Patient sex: M
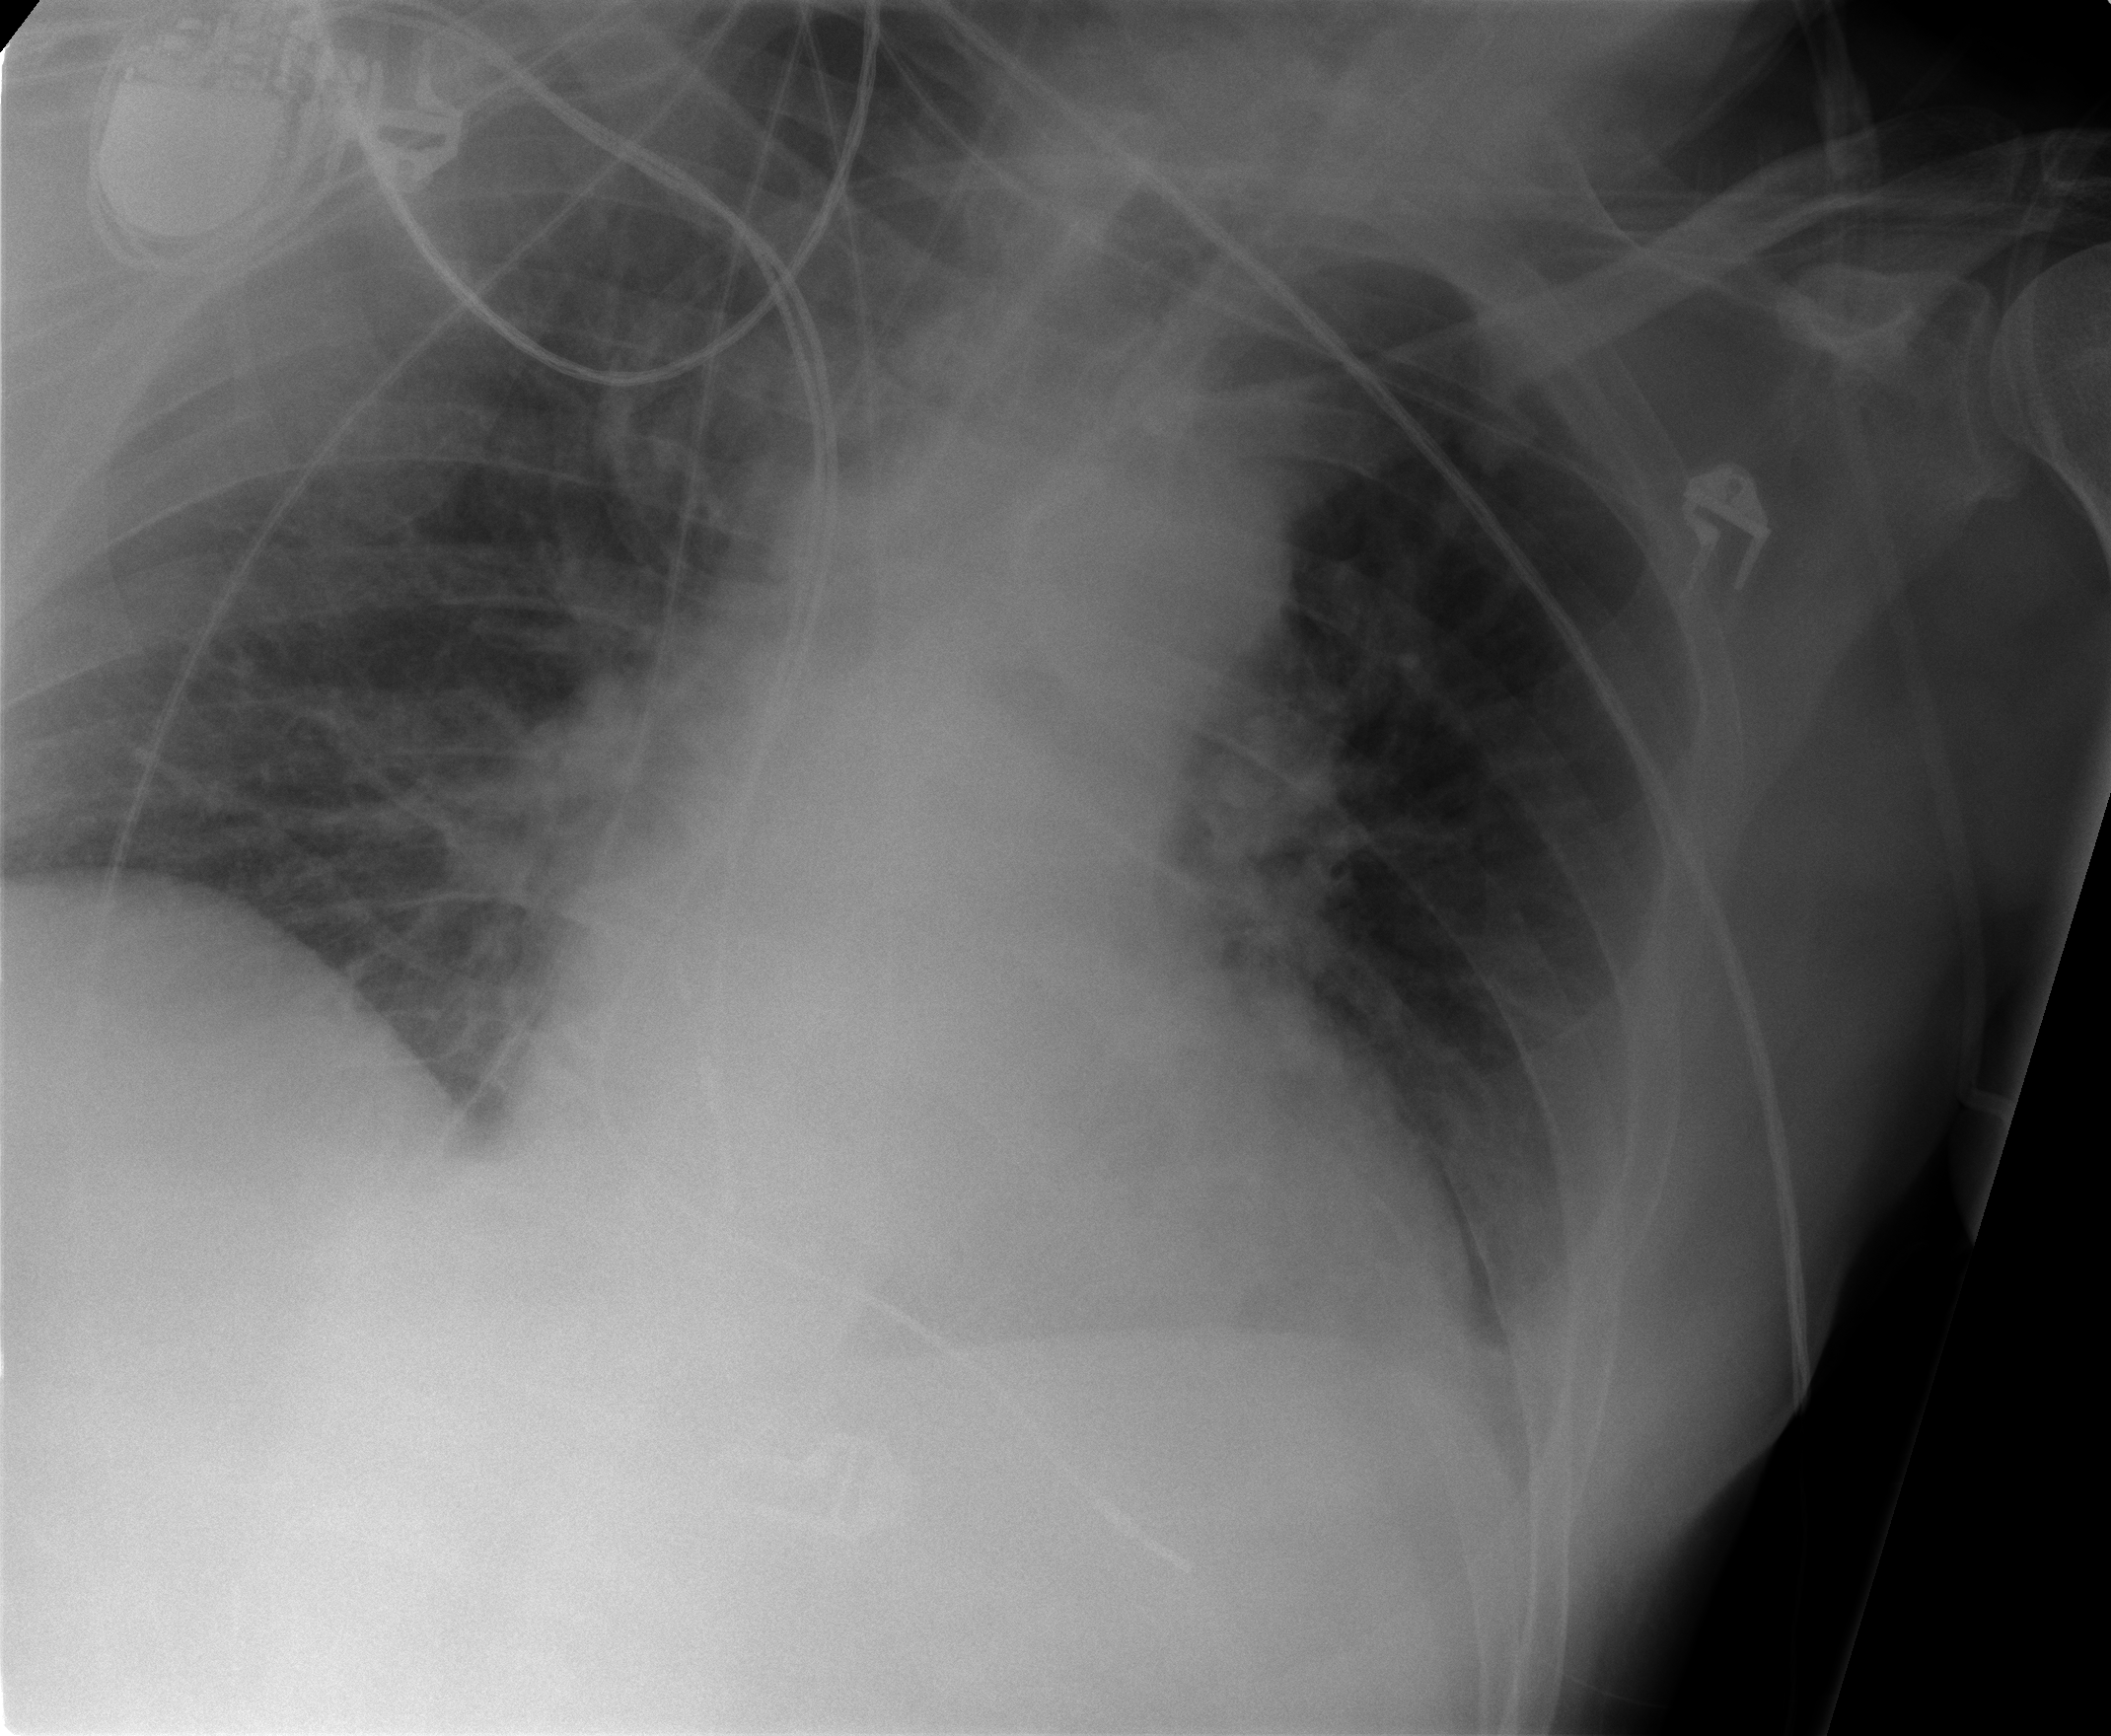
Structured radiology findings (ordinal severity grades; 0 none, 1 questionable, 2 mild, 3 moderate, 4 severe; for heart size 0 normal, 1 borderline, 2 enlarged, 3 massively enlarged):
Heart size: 1
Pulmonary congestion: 2
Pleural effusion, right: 0
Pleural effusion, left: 0
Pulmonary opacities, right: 0
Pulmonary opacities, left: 0
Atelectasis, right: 0
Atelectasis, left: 1